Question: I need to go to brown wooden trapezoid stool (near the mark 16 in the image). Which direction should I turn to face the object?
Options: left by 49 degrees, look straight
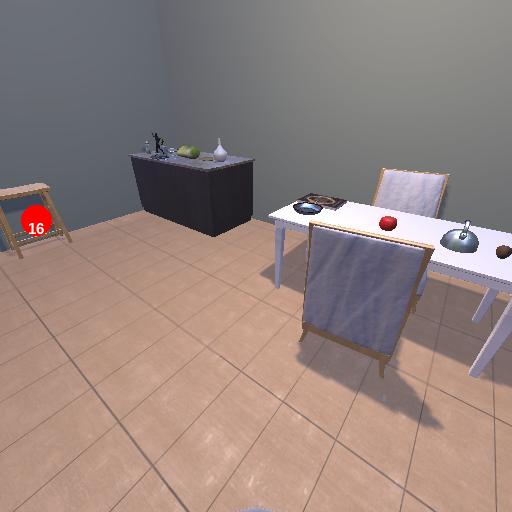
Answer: left by 49 degrees